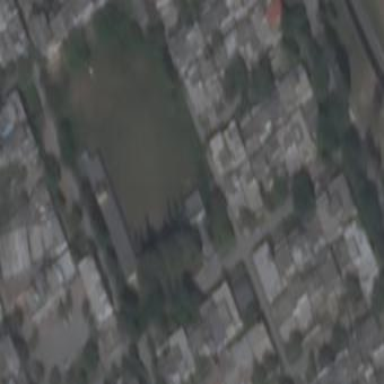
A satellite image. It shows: School.